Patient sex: F
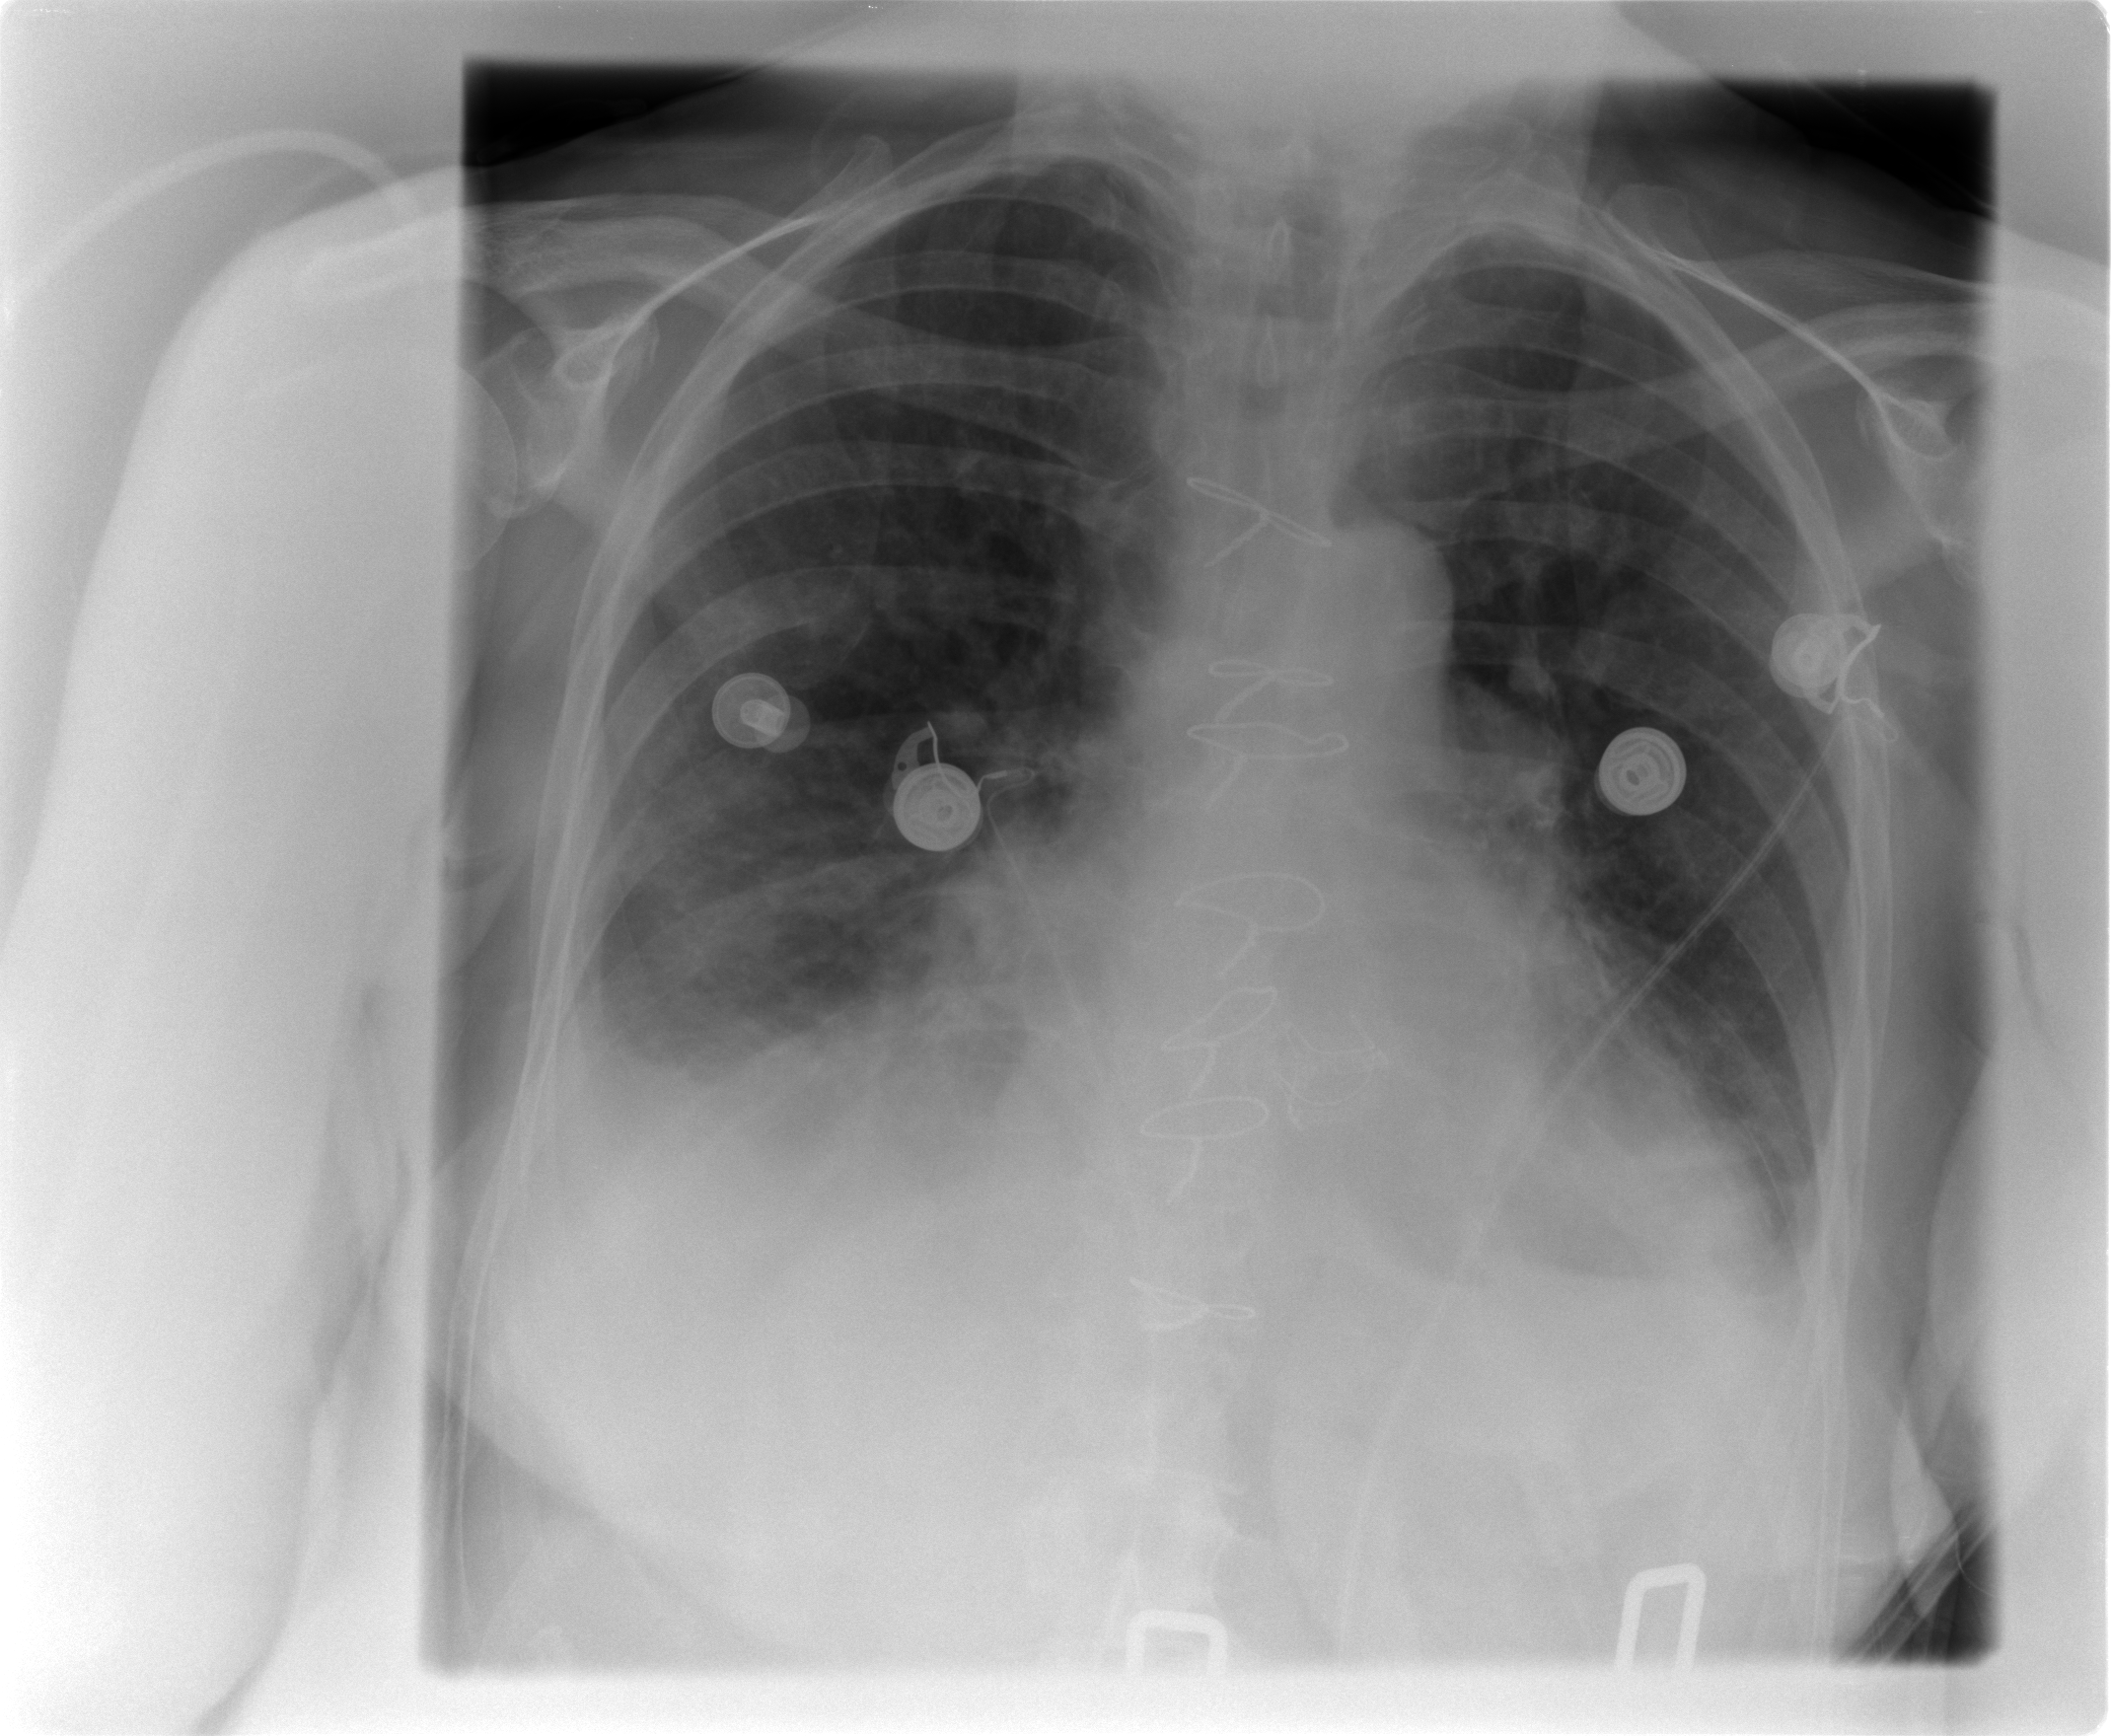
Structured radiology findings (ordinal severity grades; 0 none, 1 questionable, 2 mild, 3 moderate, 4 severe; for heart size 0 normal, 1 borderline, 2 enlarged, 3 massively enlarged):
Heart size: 2
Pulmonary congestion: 2
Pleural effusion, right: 2
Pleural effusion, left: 2
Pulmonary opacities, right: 1
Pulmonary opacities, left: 1
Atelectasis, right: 2
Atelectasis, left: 2